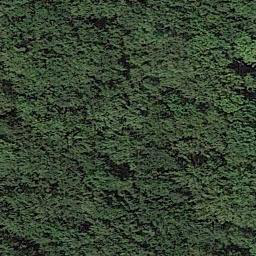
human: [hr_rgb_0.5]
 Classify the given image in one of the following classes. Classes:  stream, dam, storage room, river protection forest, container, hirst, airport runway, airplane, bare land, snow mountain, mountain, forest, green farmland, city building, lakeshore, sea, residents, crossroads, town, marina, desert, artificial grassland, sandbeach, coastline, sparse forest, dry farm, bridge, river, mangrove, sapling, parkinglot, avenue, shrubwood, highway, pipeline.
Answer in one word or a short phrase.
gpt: forest